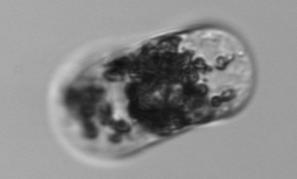
Label: Guinardia_flaccida